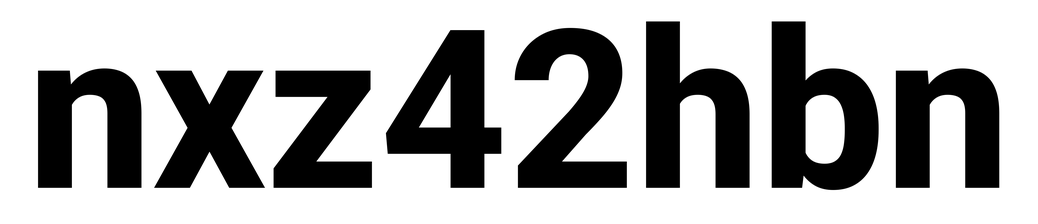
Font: Roboto_ExtraBold